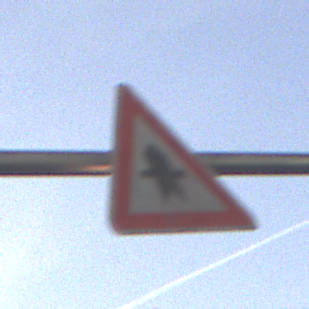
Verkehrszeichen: Vorfahrt
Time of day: SunriseSunset
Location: Outdoor (Urban)
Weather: PartlyCloudy
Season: Autumn
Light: Natural